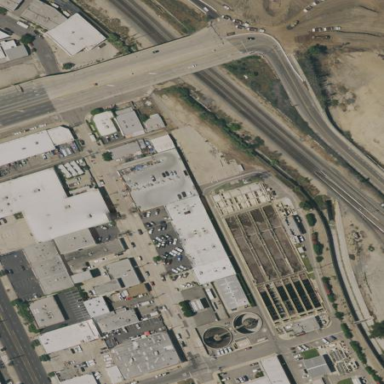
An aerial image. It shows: Industrial area.